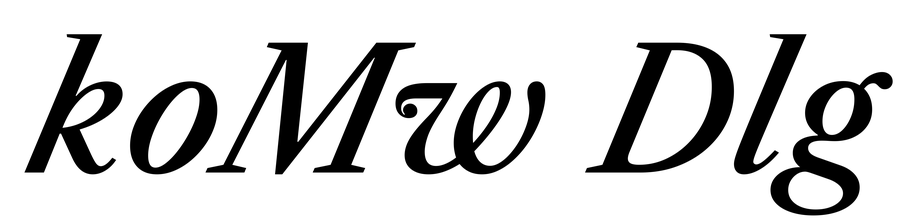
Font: LibreCaslonText-Italic_Medium_Italic